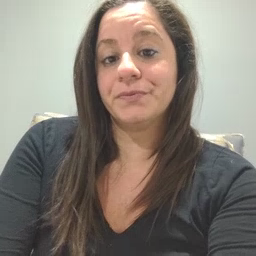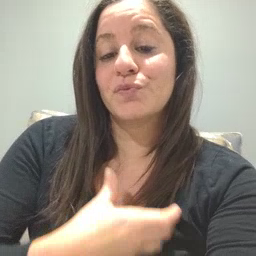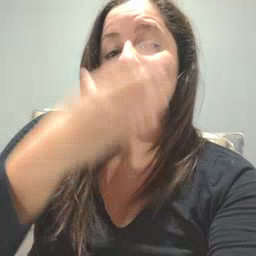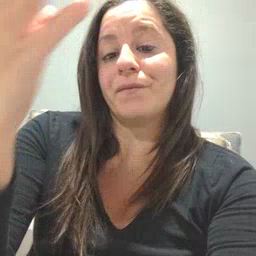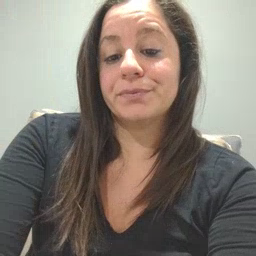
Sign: giraffe